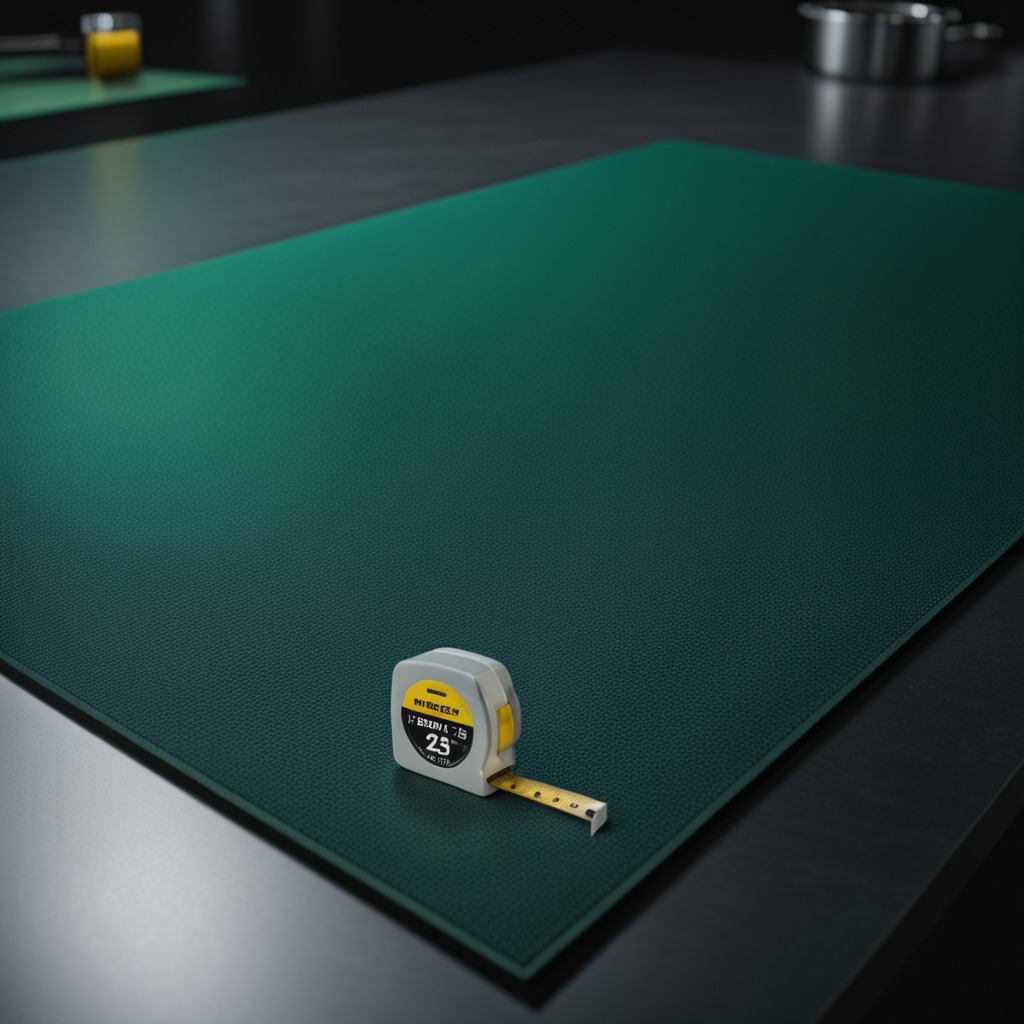
A measuring tape is lying on the clean granite tabletop inside a workshop at night dim ambient light soft shadows worn but beneath the mat.